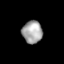
Tissue: lung
Cell type: T cells
Senescence score: 0.1917
Nuclear area (px): 446
Mean DAPI intensity: 163.693